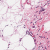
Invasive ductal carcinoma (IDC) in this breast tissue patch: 0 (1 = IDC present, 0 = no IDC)